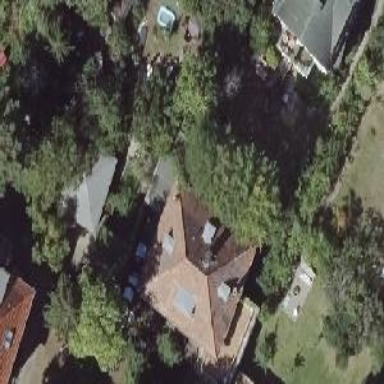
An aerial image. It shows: Detached building with hipped roof.